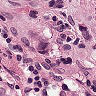
Metastatic tissue present: yes